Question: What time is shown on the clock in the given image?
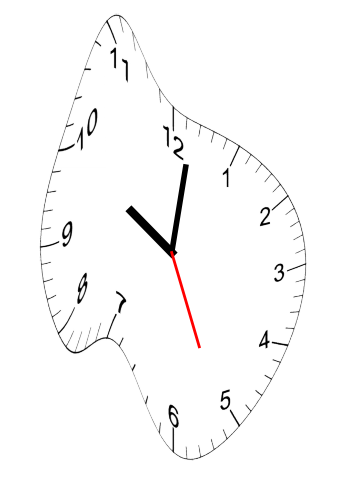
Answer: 10:01:26